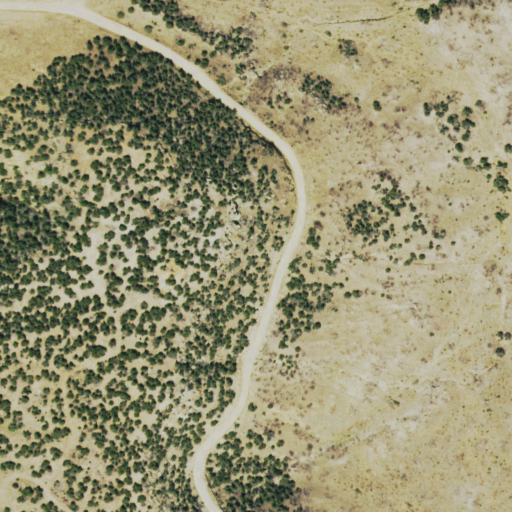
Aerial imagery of mountain in Colorado named Nelson Hill containing shrub, evergreen forest, and grassland